Question: I have a data that looks like this:
'''
> print(dat)
cutoff tp fp
1 0.6 414 45701
2 0.7 172 16820
3 0.8 51 4326
4 0.9 49 3727
5 1.0 0 0
'''
I want to plot them in reverse-order from smallest 'dat$tp' to largest.
However this code plot them in order like above (i.e. largest to smallest) instead.
'''
> fp_max <- max(dat$fp);
> tp_max <- max(dat$tp);
> op <- par(xaxs = "i", yaxs = "i")
> plot(tp ~ fp, data = dat, xlim = c(0,fp_max),ylim = c(0,tp_max), type = "n")
> with(dat, lines(c(0, fp, fp_max), c(0, tp, tp_max), lty=1, type = "l", col = "black"))
> lines( par()$usr[1:2], par()$usr[3:4], col="red" )
'''
How can I modify the code above to address the problem?
Of course, the x-axis & y-axis coordinates should be from smallest to largest value
The following shows the result of my current code.

Notice that the line started at 0,0 and it 'goes back' to 0 again.
we want to avoid it going back to 0.
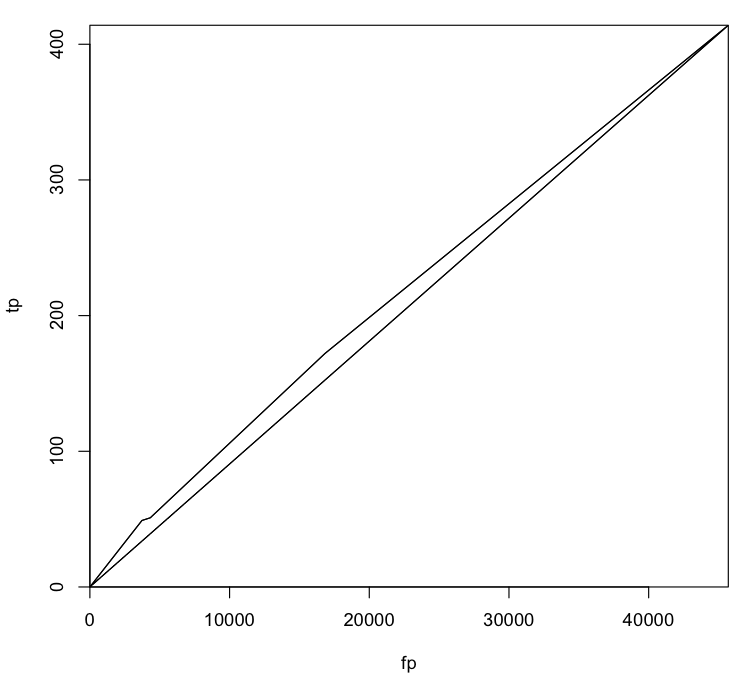
Answer: Ahh, I understand.
It's because 'lines' draws lines between the points in the order they are given.
There are a few ways you could get around this:
1. do type='l' in your plot command and then with(dat,lines(...)) is not necessary: # can also do the col='black',lty=1 in here.
plot(tp ~ fp, data = dat, xlim = c(0,fp_max),ylim = c(0,tp_max), type = "l")
Note that by definition of your fp_max and tp_max, you will include the point (fp_max,tp_max) already. And as long as you have a row with (0,0) for tp and fp in dat, you'll also get the (0,0) point.
2. Sort dat$tp and use that to sort dat$fp too: plot(tp ~ fp, ..., type='n')
# sort dat$tp
obj <- sort(dat$fp,index.return=T)
# use obj$x as tp and obj$ix to sort dat$fp prior to plotting
with(dat,
lines(c(0, obj$x, fp_max), c(0, tp[obj$ix], tp_max),
lty=1, type = "l", col = "black"))